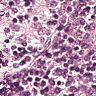
Metastatic tissue present: no